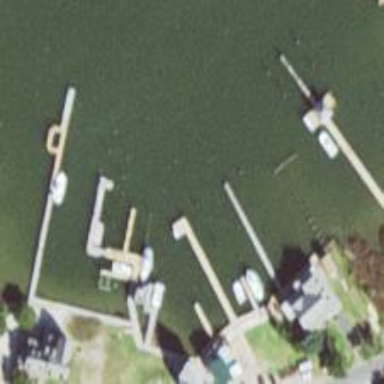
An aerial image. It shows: Man-made pier.